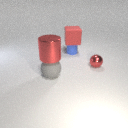
large gray rubber sphere to the left of small red metal sphere